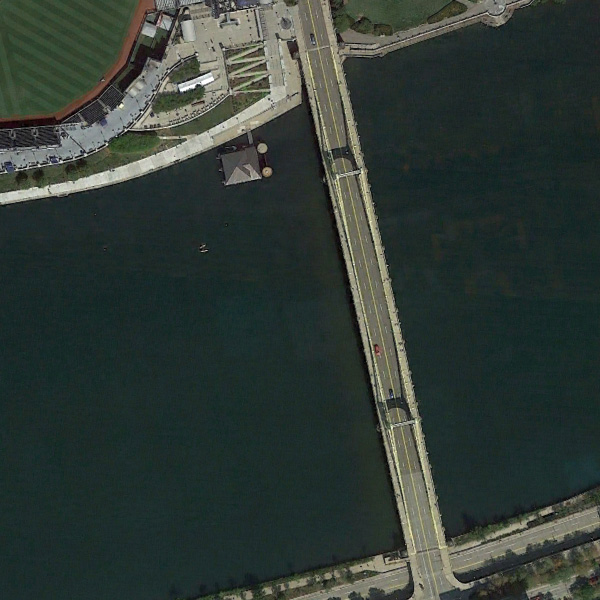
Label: Bridge